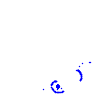
Particle: proton